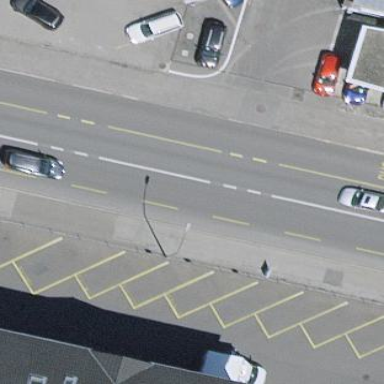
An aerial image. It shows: Diagonal street-side parking with asphalt surface.